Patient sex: M
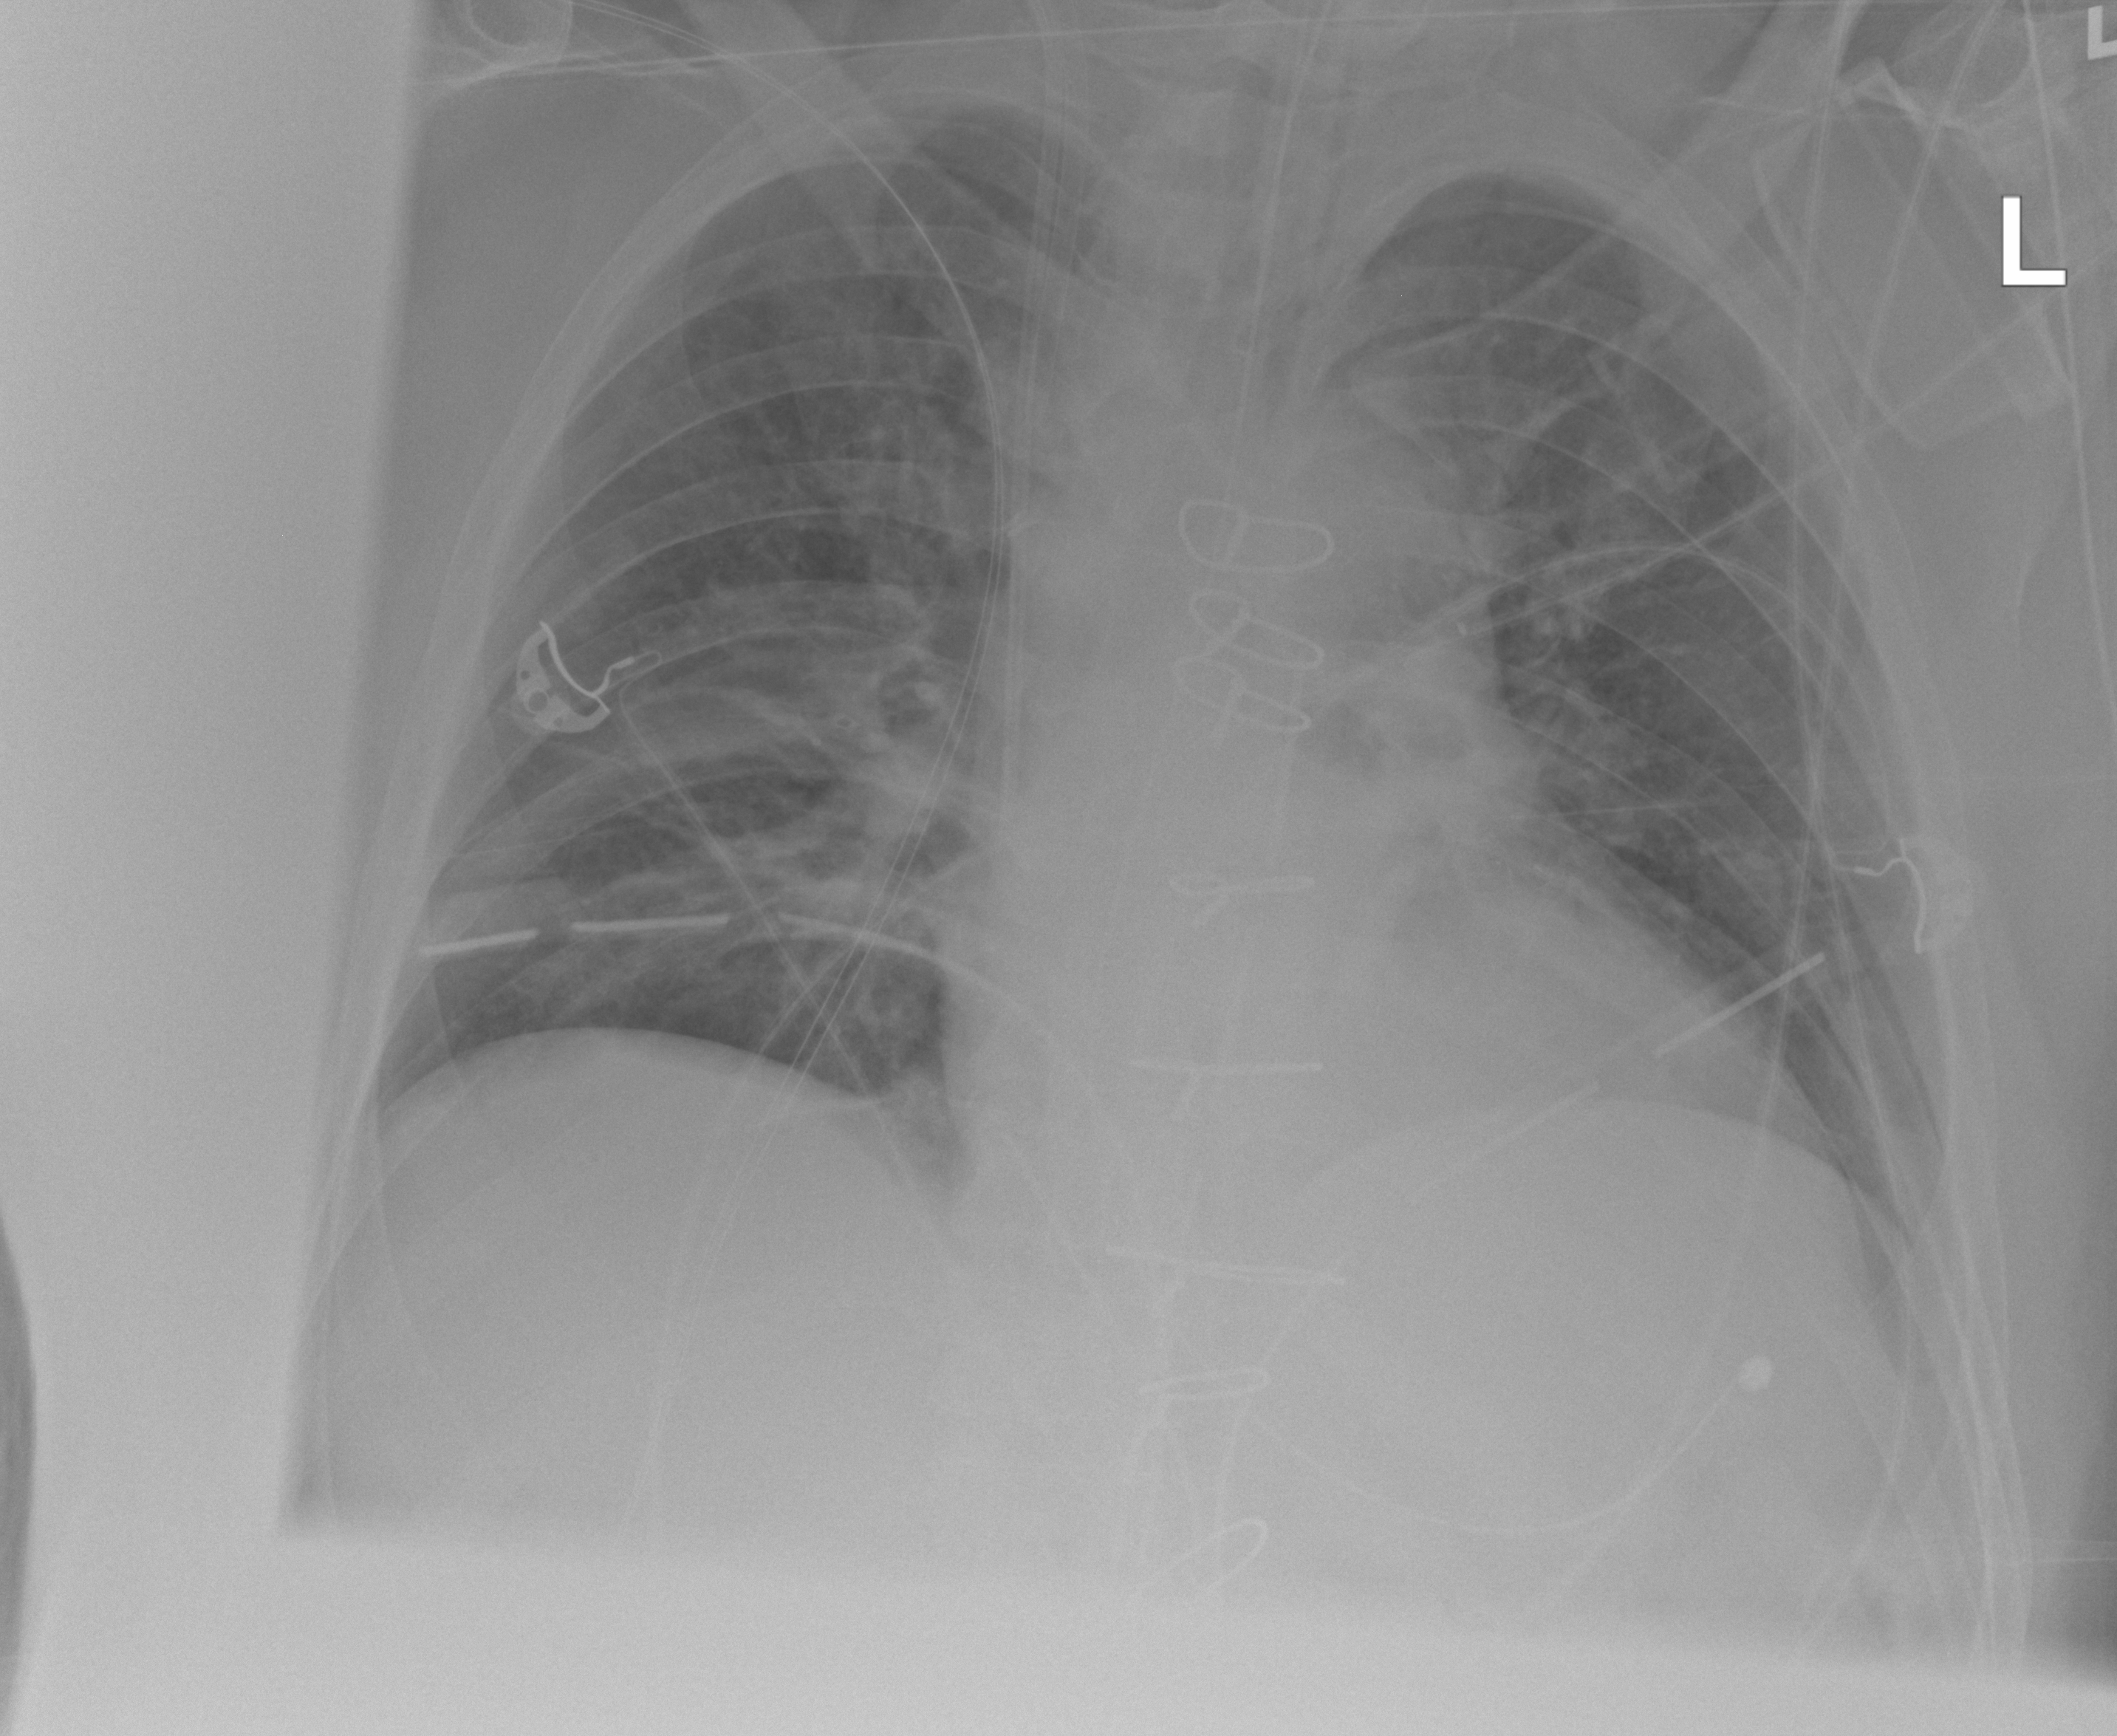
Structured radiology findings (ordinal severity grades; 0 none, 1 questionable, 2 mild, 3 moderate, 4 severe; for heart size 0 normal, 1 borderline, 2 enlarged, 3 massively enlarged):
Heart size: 1
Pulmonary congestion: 2
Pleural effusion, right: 0
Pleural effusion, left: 2
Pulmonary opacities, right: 0
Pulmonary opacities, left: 0
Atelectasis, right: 0
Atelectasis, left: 0